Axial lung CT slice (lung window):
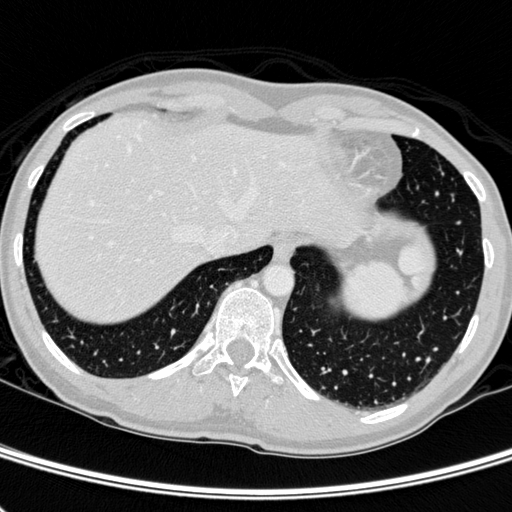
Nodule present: no